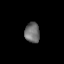
Tissue: lung
Cell type: Epithelial cells
Senescence score: 0.2266
Nuclear area (px): 300
Mean DAPI intensity: 110.287